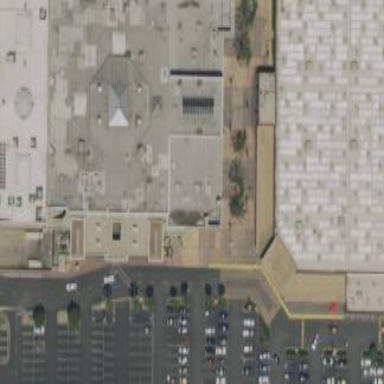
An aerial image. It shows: Retail building with fast-food establishment.